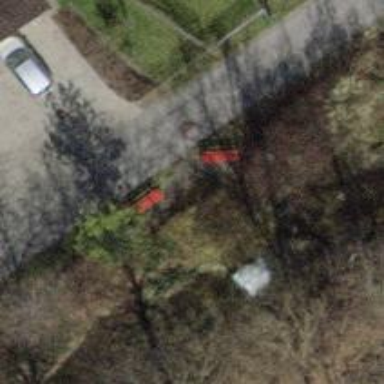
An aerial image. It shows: Bench.